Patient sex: F
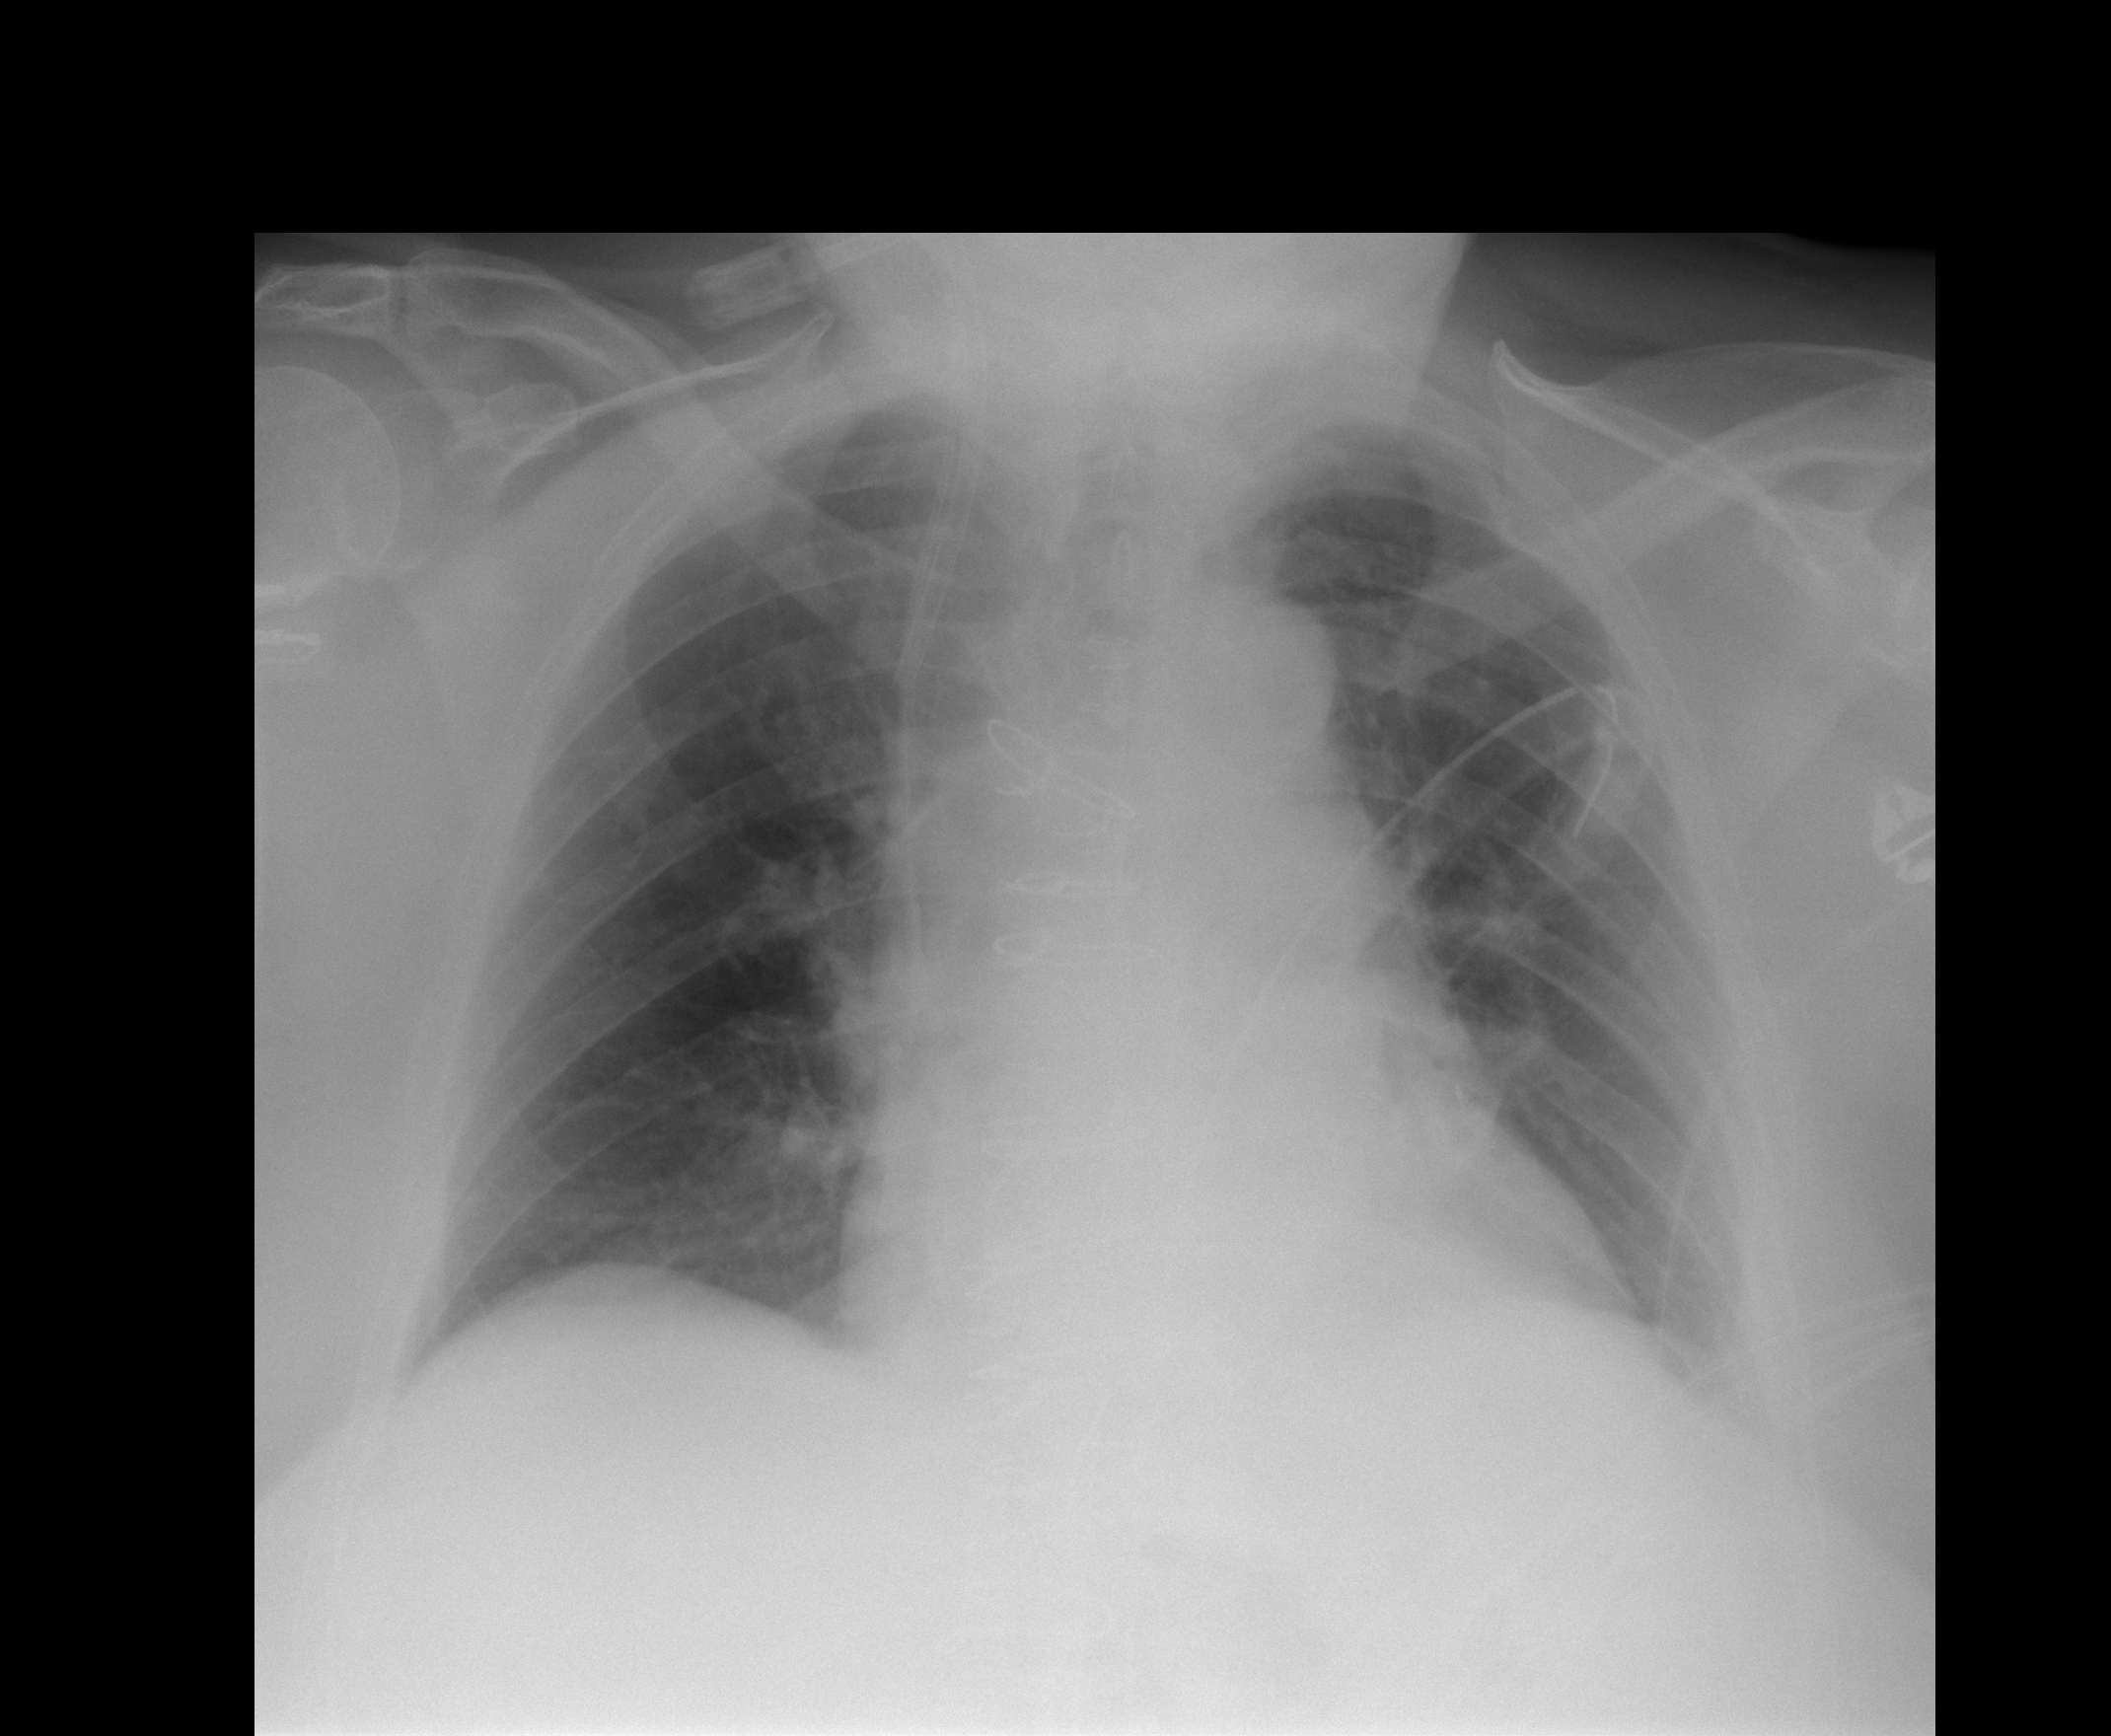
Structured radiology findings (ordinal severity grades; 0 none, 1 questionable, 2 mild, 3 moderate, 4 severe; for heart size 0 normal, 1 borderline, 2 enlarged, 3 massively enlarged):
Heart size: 2
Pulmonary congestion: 1
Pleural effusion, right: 0
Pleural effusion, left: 0
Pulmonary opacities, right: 0
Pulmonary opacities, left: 0
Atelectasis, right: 0
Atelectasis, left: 0